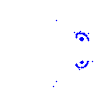
Particle: kaon